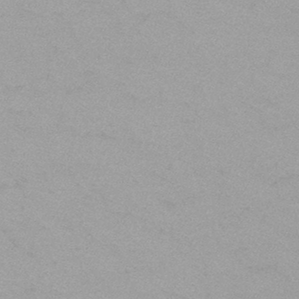
Label: frost